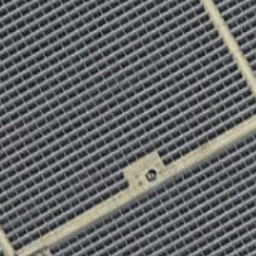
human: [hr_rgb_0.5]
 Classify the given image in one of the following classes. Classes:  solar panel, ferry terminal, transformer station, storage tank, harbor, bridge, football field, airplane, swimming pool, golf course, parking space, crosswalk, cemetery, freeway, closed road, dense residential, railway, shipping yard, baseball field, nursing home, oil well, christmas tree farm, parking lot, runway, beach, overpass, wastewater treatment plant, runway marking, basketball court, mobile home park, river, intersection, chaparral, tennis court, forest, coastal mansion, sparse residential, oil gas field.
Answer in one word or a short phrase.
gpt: solar panel